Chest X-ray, AP view. Patient: 63 years old, sex F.
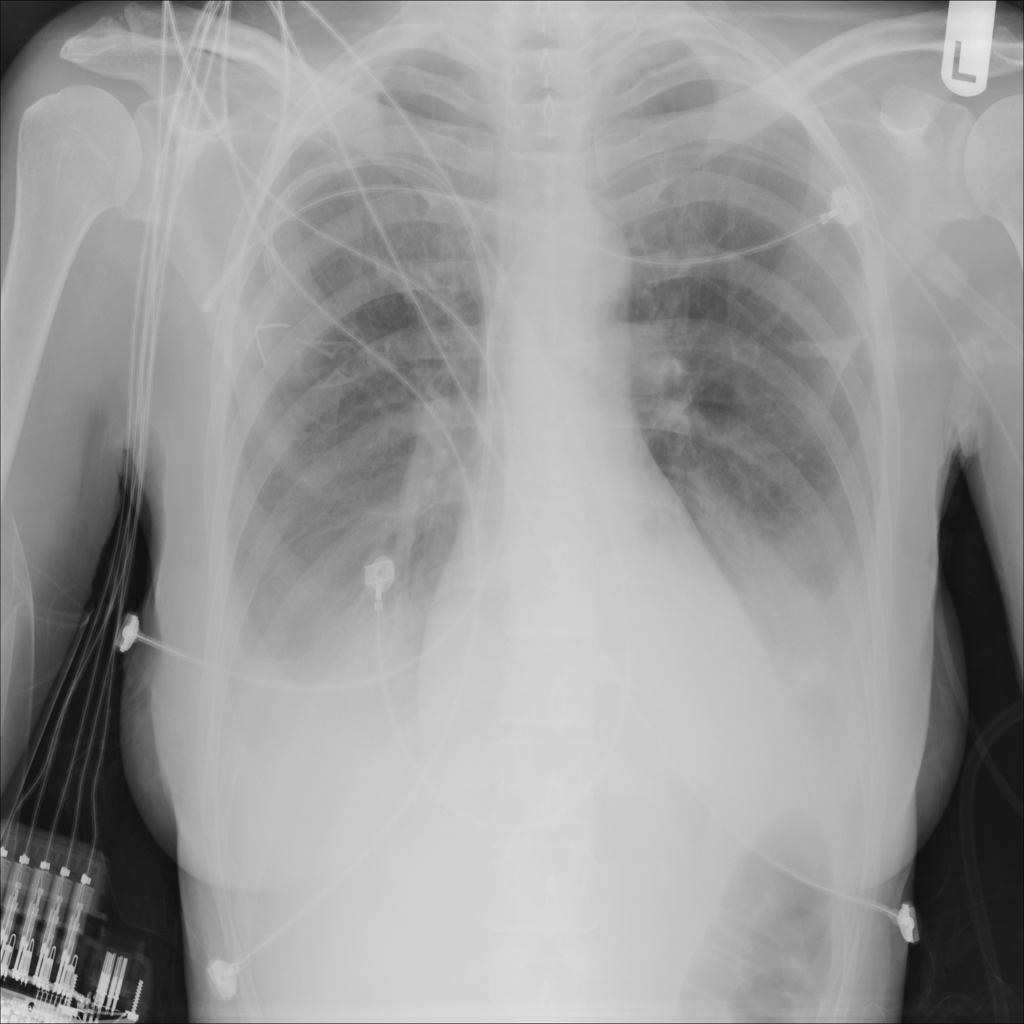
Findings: Effusion